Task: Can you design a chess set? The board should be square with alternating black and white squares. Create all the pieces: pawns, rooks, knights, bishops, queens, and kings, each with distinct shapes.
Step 3212:
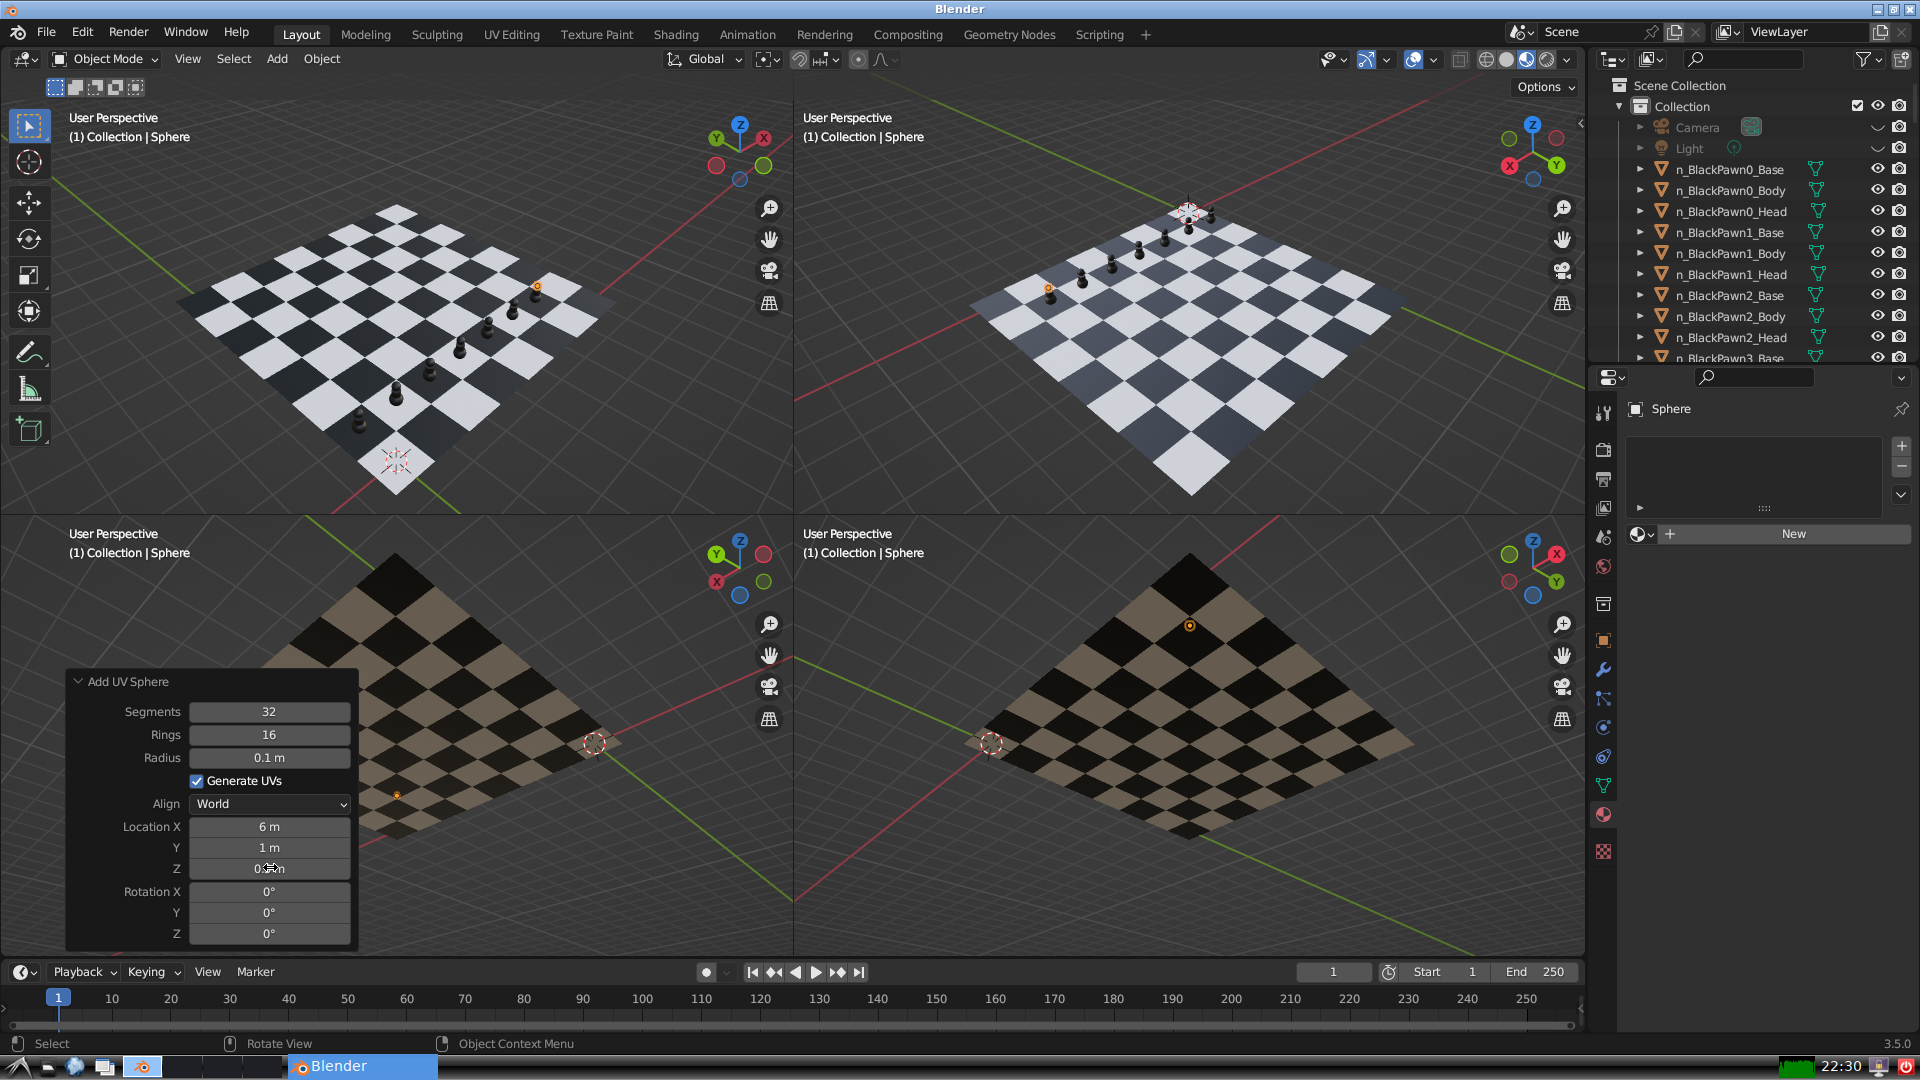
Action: {"mouse_move": [960, 540]}